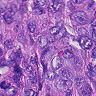
Metastatic tissue present: yes